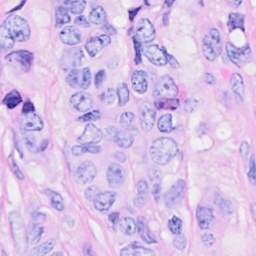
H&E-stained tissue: Breast